Question: I have recently installed both Mono (3.0.8) and MonoDevelop (4.0) on my linux machine (Arch linux). I have a Solution that contains a number of projects that depend on the .NET 4.5 Framework. (Specifically, I'm working with the <URL> However, MonoDevelop does not seem to recognize the .NET 4.5 framework for projects; it only recognizes .NET 4.0 and prior as a target framework.

I know Mono 3.0.8 supports basic .NET 4.5, but I'm not sure why MonoDevelop cannot see this. When I create a project as Mono / .NET 4.0 and attempt to build it, it fails to find definitions for .NET 4.5 specific fields and members. Is there a way I can force MonoDevelop to read in .NET 4.5 projects?
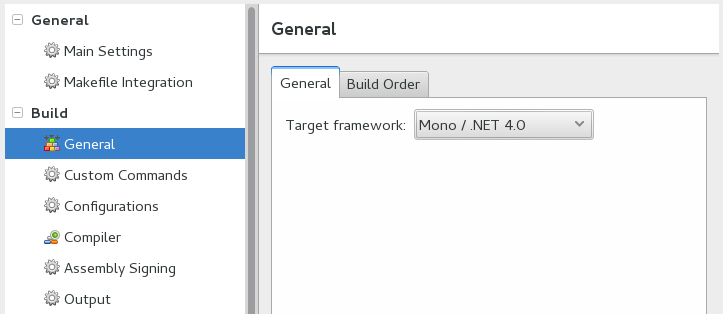
Answer: I have built Mono and MonoDevelop from Github sources and it seems to have some .NET 4.5 support:

Not sure what about F#, I wasn't able to install F# addon yet.
The Mono version from Github master branch is (master/b23a610 Thu Mar 7 20:47:00 MSK 2013) for me, not 3.0.8.